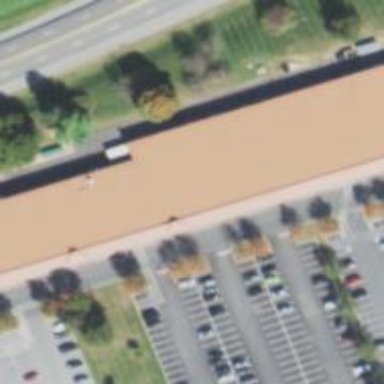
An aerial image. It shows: View of roof of building.